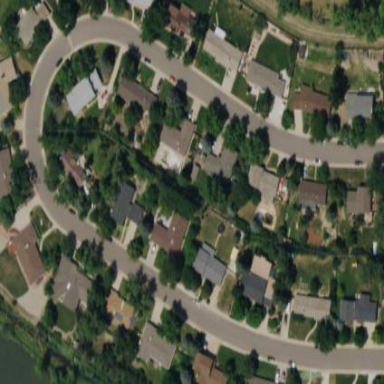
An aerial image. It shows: This residential area consists of single-family homes.